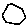
Label: hexagon